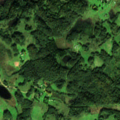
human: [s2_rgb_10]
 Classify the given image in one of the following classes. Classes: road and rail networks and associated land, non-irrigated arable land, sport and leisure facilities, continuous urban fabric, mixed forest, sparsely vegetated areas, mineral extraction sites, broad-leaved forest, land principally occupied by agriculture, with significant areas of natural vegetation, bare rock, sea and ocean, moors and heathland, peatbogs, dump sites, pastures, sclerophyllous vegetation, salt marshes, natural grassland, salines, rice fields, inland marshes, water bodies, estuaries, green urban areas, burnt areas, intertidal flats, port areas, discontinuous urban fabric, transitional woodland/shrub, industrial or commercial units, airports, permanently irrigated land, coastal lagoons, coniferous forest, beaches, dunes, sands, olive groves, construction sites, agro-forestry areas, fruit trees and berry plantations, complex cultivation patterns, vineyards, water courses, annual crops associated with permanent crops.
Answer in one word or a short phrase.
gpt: complex cultivation patterns, land principally occupied by agriculture, with significant areas of natural vegetation, broad-leaved forest, mixed forest